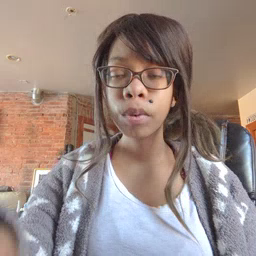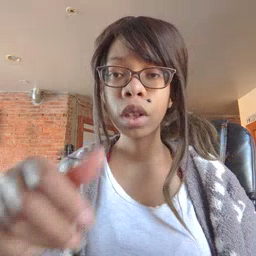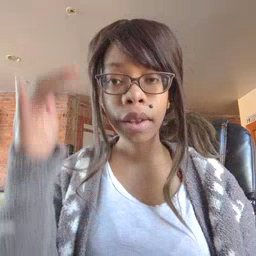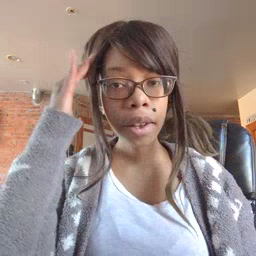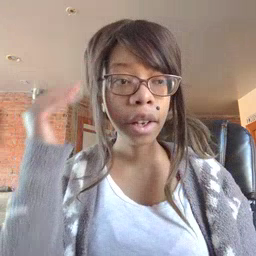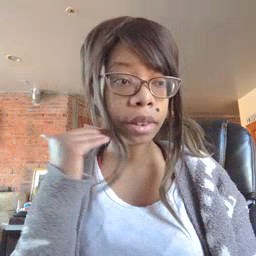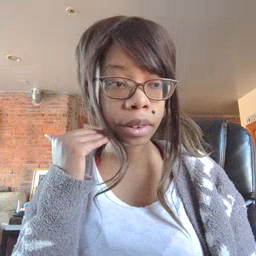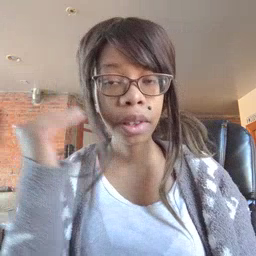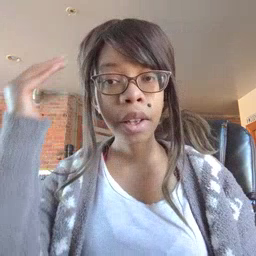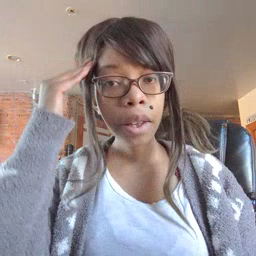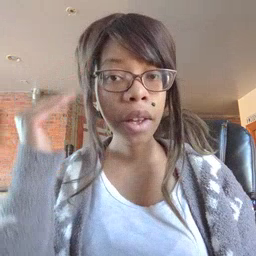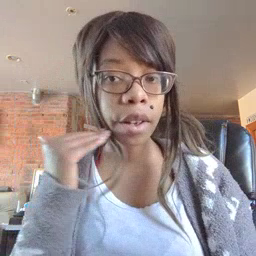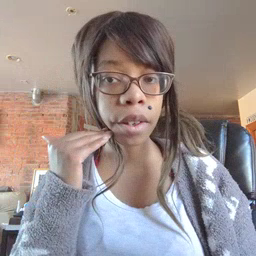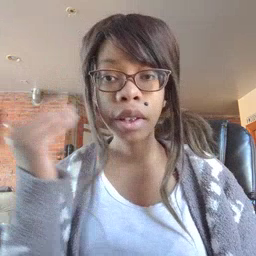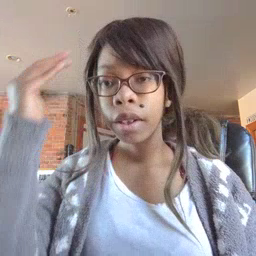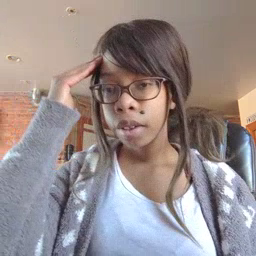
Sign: head